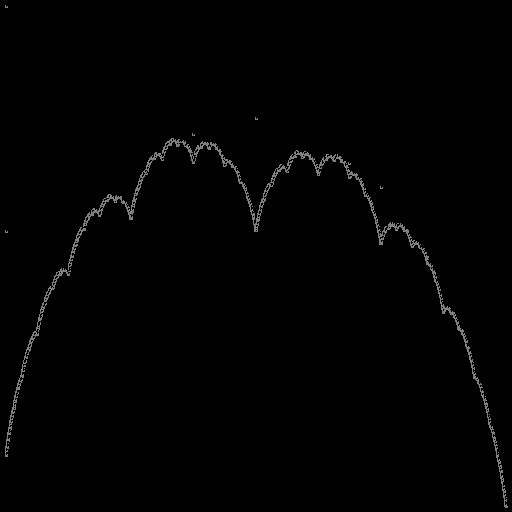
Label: a4